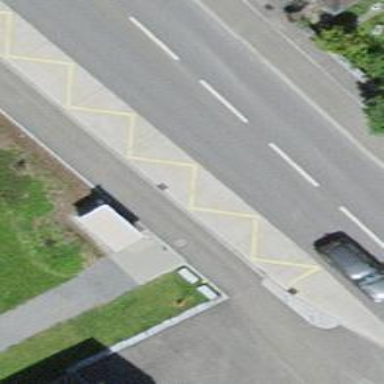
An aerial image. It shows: Platform for public transport is situated by the road.